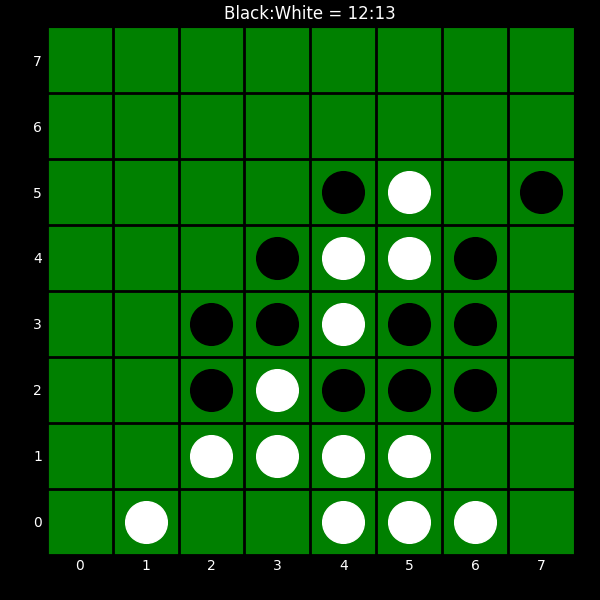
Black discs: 12
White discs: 13